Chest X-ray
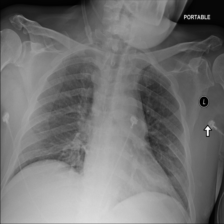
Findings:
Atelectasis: negative
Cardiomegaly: negative
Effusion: negative
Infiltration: negative
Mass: negative
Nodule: negative
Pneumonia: negative
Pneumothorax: negative
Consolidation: negative
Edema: negative
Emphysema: negative
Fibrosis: negative
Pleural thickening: negative
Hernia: negative